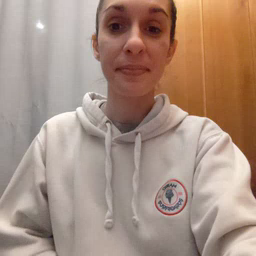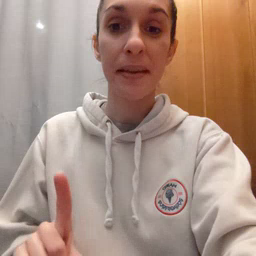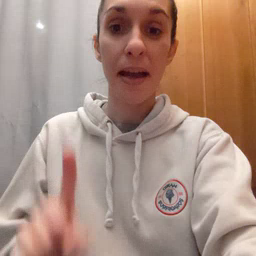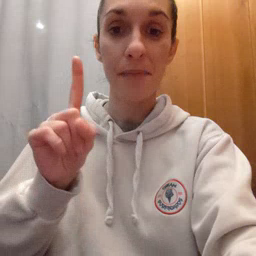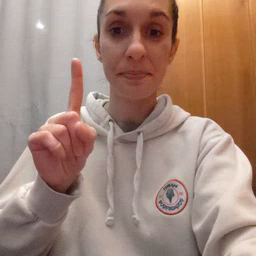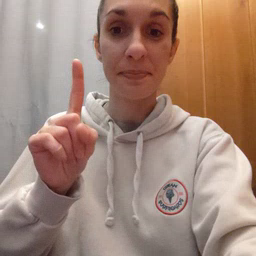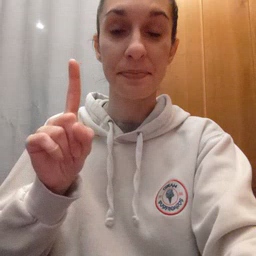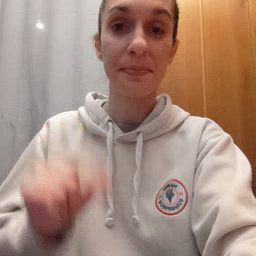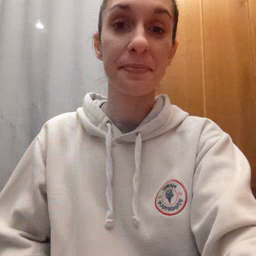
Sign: up